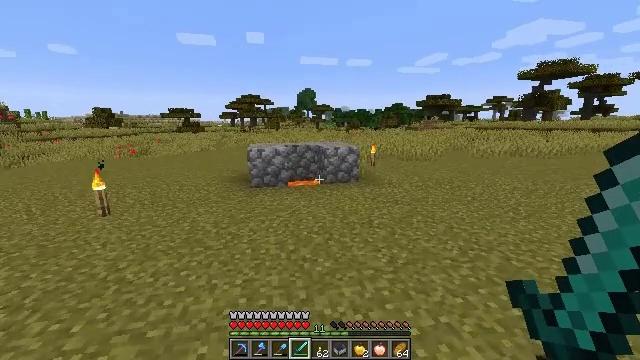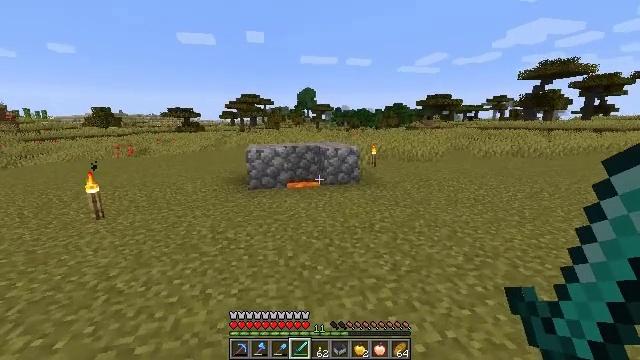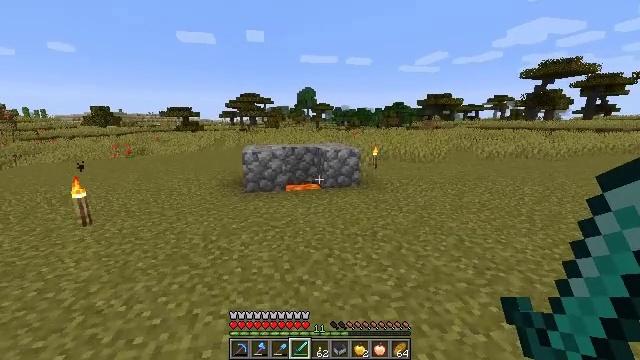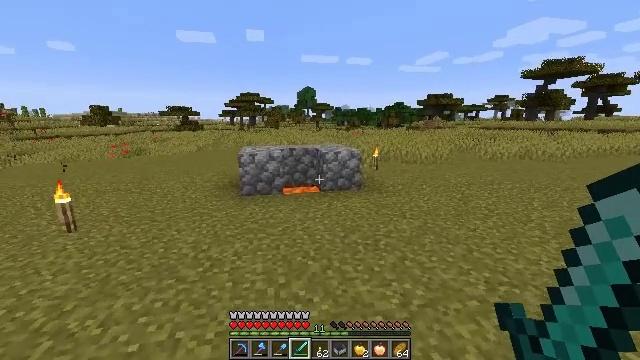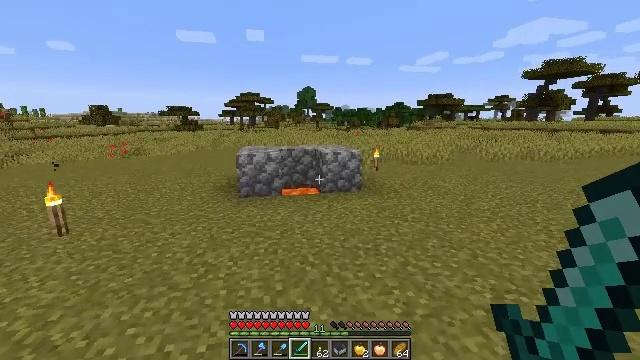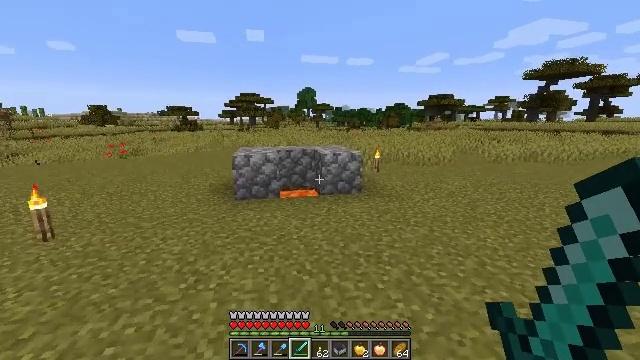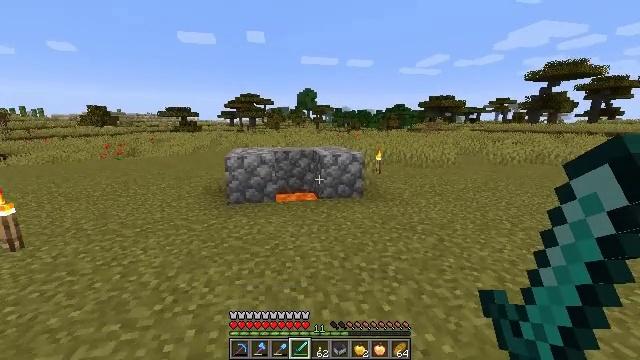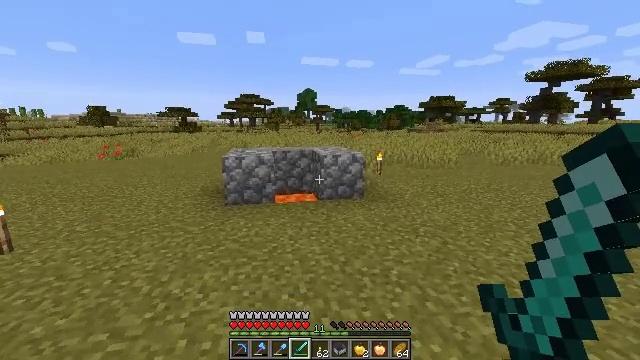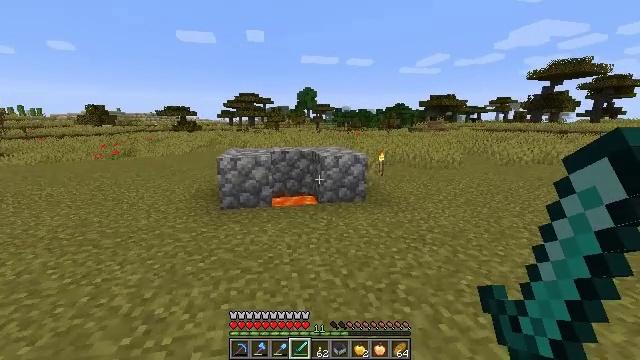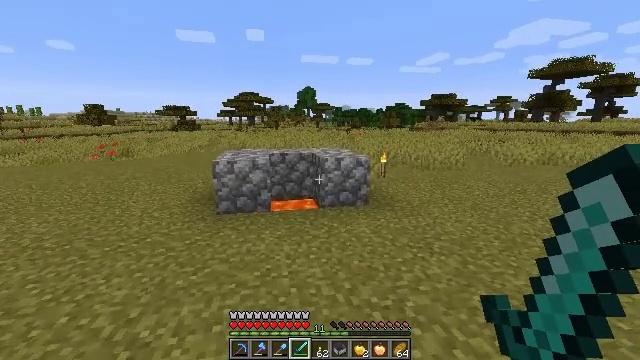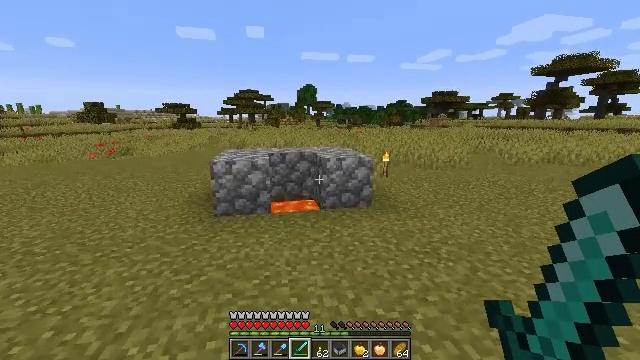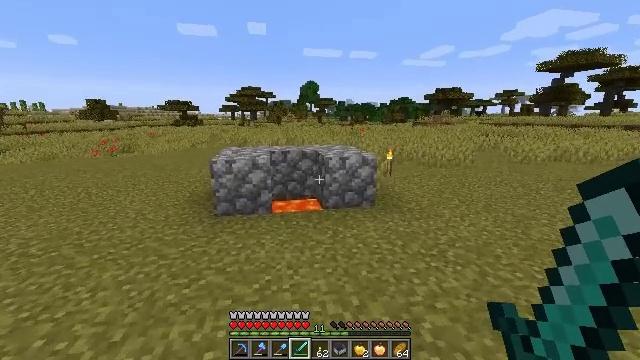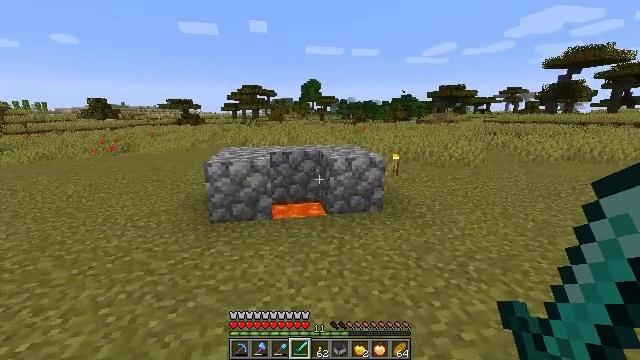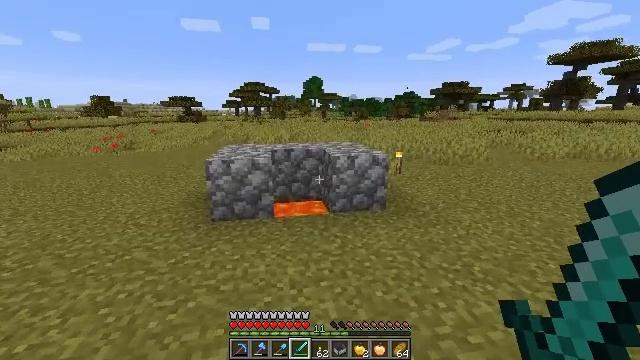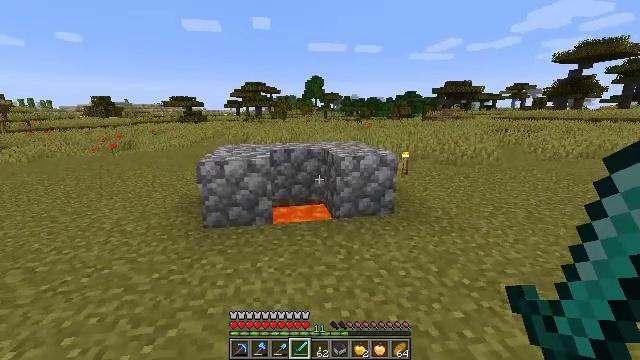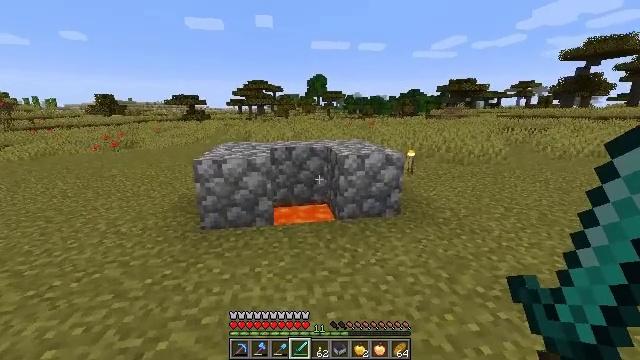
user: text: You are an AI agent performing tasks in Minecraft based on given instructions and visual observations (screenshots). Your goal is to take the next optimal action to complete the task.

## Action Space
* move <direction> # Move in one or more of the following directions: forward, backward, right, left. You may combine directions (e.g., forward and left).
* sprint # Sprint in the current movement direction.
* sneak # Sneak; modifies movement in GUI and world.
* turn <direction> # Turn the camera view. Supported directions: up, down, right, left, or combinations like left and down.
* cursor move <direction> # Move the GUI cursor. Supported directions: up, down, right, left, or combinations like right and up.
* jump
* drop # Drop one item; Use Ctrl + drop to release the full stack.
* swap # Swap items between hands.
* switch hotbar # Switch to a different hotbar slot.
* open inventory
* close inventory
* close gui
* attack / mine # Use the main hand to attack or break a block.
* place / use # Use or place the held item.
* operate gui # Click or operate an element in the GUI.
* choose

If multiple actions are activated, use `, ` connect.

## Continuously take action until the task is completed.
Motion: motion action
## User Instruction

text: Remove a stone from the inventory.
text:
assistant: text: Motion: move forward
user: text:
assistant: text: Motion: move forward
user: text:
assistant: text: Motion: move forward
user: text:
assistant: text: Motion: move forward
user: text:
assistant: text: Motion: move forward
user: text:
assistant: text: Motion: move forward
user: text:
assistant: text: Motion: move forward
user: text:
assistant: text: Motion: move forward
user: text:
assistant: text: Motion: move forward
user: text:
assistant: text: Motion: move forward
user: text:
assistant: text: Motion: move forward
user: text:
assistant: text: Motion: move forward
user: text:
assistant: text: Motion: move forward
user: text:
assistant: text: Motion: move forward
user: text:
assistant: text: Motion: move forward
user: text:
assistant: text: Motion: move forward
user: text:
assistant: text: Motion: move forward, turn left
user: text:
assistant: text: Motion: move forward, turn left and down
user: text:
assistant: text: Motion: move forward, turn left and down
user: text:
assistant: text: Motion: move forward
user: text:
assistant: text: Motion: no_op
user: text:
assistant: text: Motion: close inventory
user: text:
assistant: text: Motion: close inventory
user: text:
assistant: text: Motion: close inventory
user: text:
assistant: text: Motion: open gui
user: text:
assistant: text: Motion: cursor move right
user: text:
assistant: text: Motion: cursor move right
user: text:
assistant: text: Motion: cursor move right and down
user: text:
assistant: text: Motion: cursor move right
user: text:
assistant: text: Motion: cursor move right